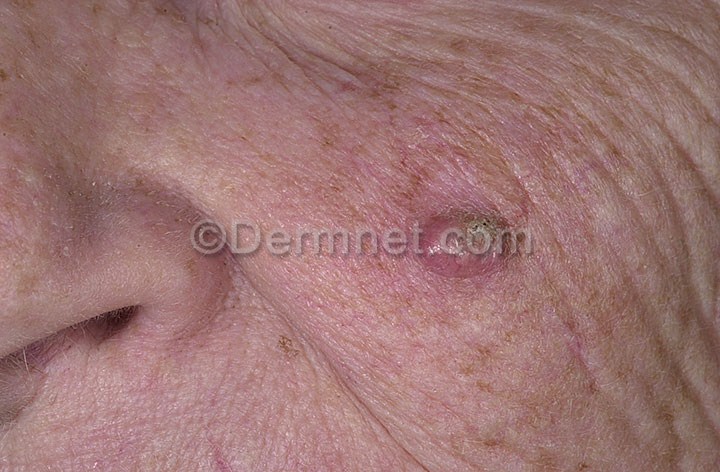
Disease: Seborrheic Keratoses and other Benign Tumors